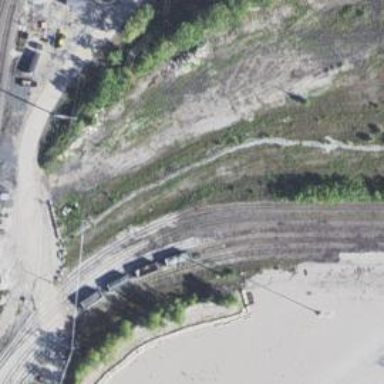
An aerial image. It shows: Rail spur service.